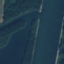
Land use / land cover: River